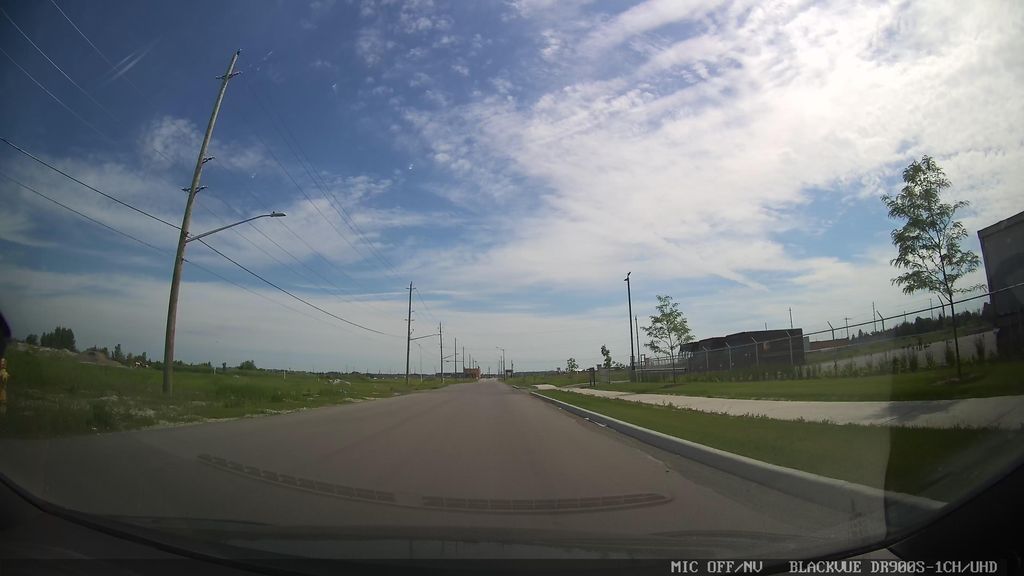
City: ottawa-gatineau